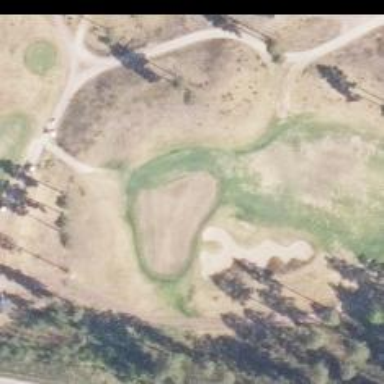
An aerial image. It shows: View of golf hole.